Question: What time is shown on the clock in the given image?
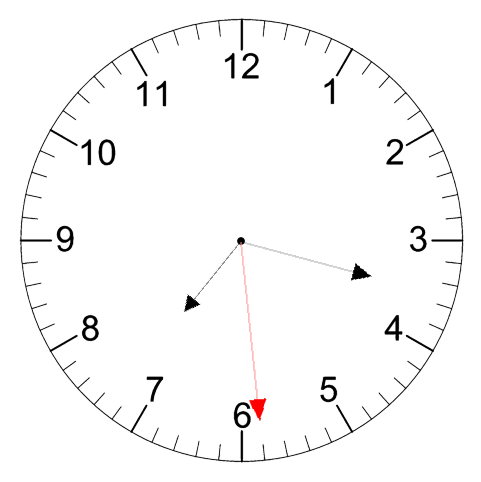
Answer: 07:17:29